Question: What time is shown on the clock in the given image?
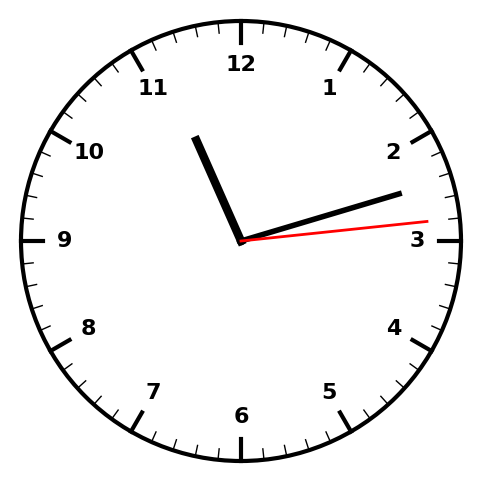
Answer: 11:12:14